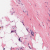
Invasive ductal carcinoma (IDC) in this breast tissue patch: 1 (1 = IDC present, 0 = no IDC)